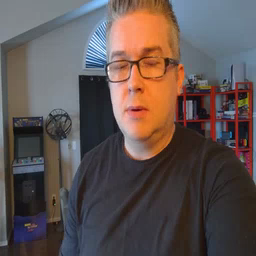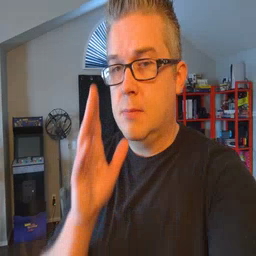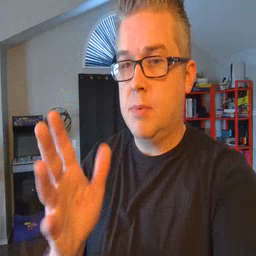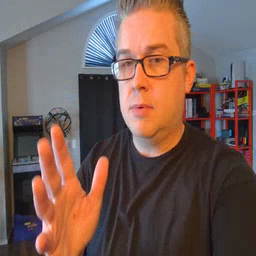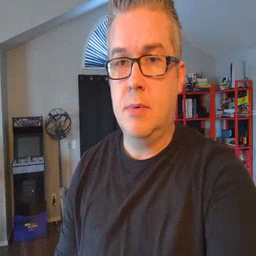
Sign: grandma